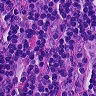
Metastatic tissue present: no